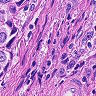
Metastatic tissue present: yes